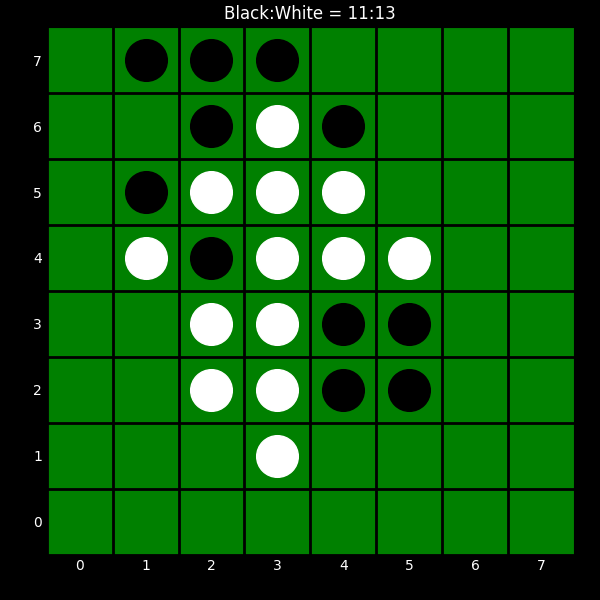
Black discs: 11
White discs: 13